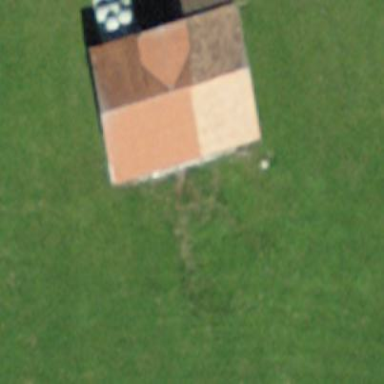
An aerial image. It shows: Rural barn.